This continuous-wavelet-transform scalogram was computed from a bearing vibration snapshot. Based on the visible evidence, which condition applies: normal, inner_race, outer_race, ball?
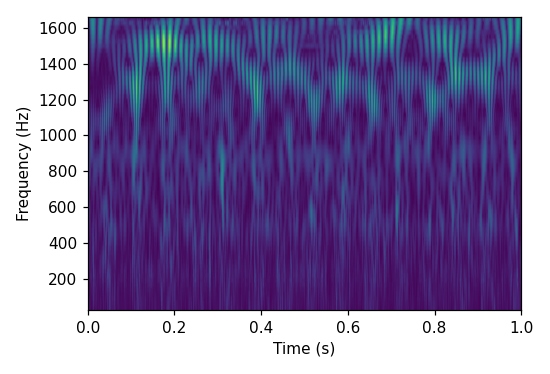
Answer: ball